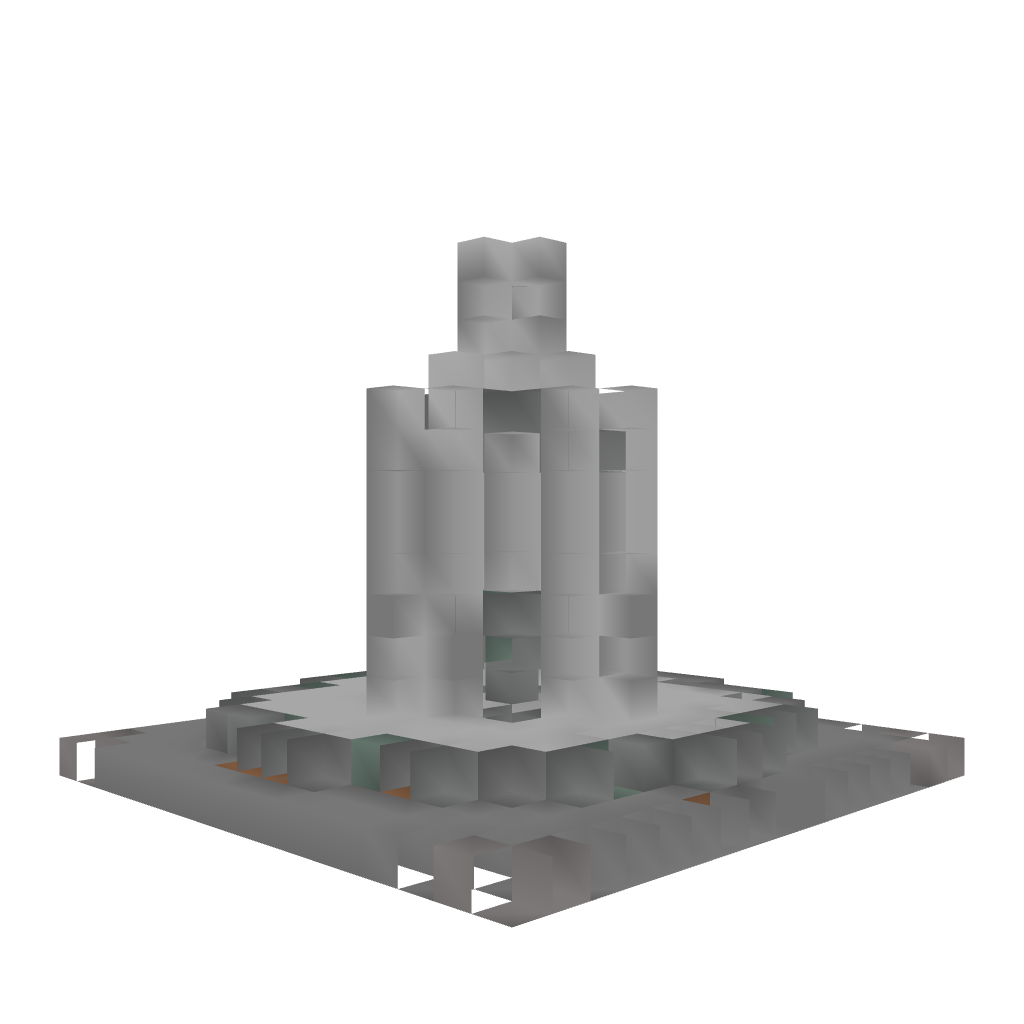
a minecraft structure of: Fountain Centerpiece